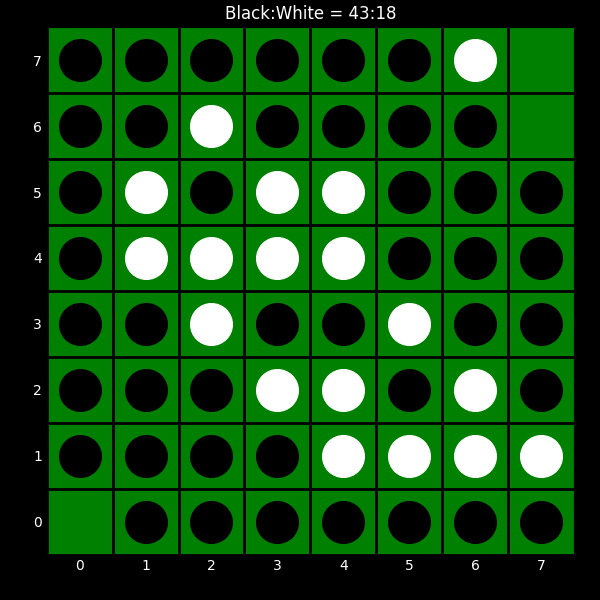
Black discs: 43
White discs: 18